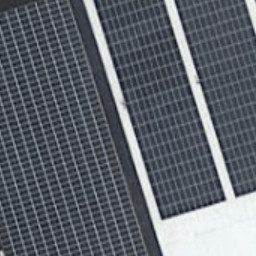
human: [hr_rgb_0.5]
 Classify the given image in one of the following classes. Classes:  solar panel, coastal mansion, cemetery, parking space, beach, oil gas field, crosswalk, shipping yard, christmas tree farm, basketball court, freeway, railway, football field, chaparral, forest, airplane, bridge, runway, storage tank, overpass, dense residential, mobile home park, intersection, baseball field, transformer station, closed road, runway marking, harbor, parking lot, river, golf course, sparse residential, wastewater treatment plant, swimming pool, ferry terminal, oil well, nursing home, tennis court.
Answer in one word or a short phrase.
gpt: solar panel